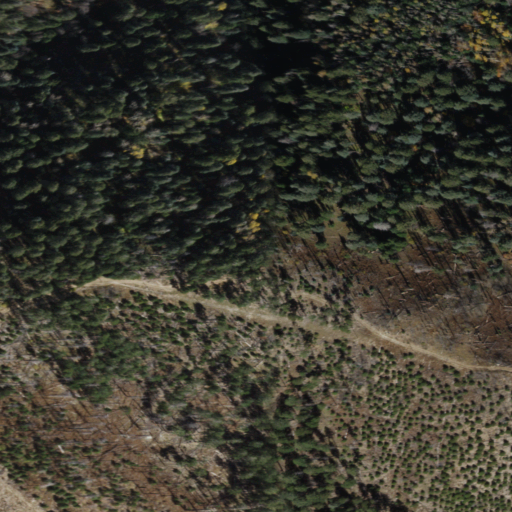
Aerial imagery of ridge(s) in Arizona named Radio Ridge containing evergreen forest, shrub, and grassland